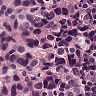
Metastatic tissue present: yes